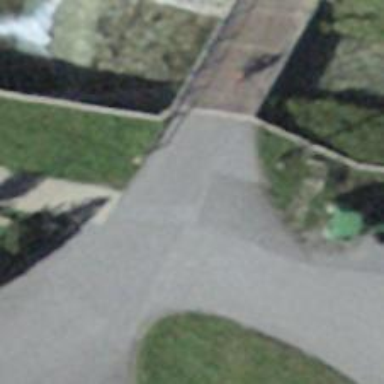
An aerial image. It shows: Paved track on bridge with high-quality surface.